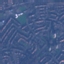
Land use / land cover: Residential